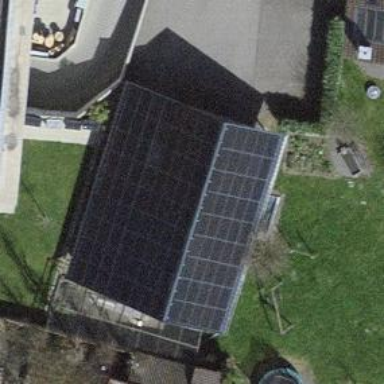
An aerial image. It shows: Solar power generator with photovoltaic panels.